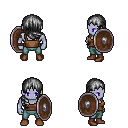
a pixel art fantasy rpg character, male body template, dark elf, purple skin, brown pirate shirt, teal pants, gray right-swept hairstyle, brown shoes, shield, four views (front, back, left, right), 2x2 character sprite sheet, small pixel art, hard edges, no anti-aliasing